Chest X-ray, PA view. Patient: 13 years old, sex M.
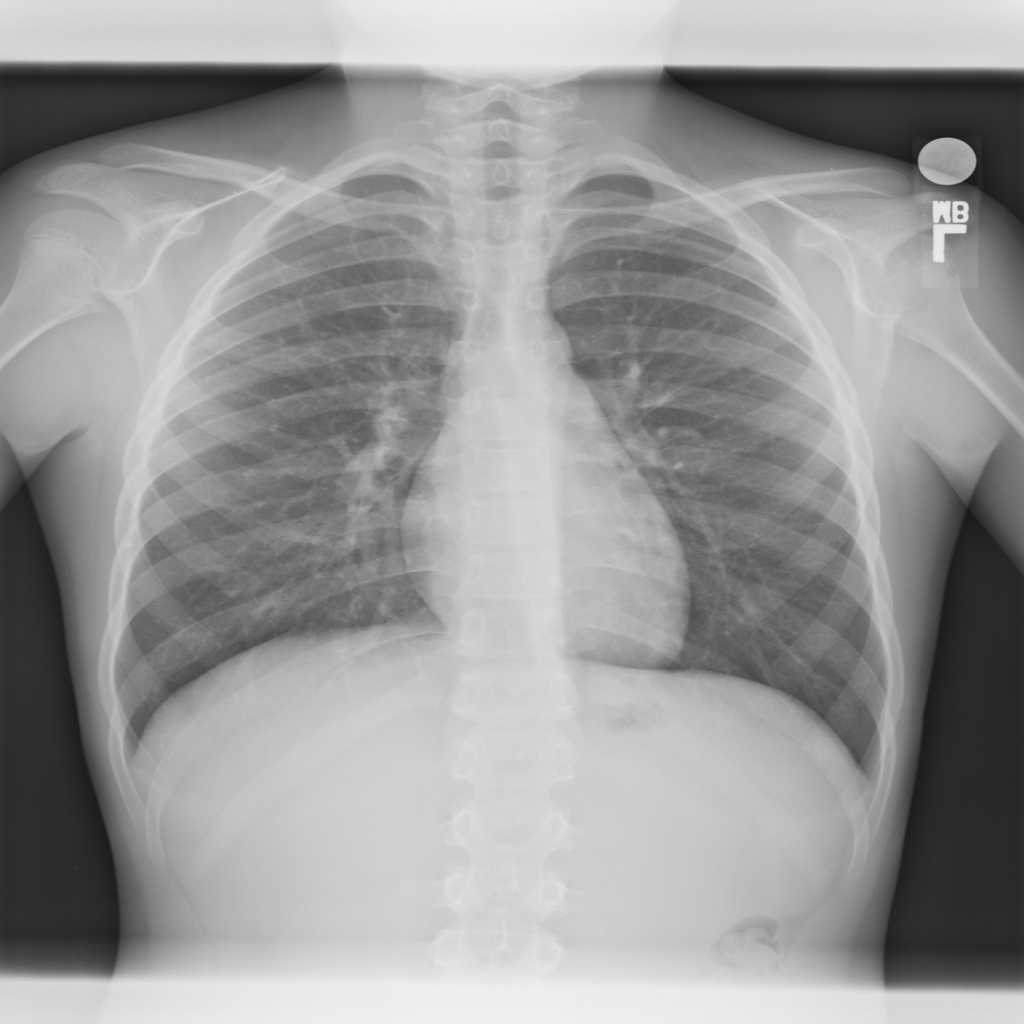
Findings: No Finding